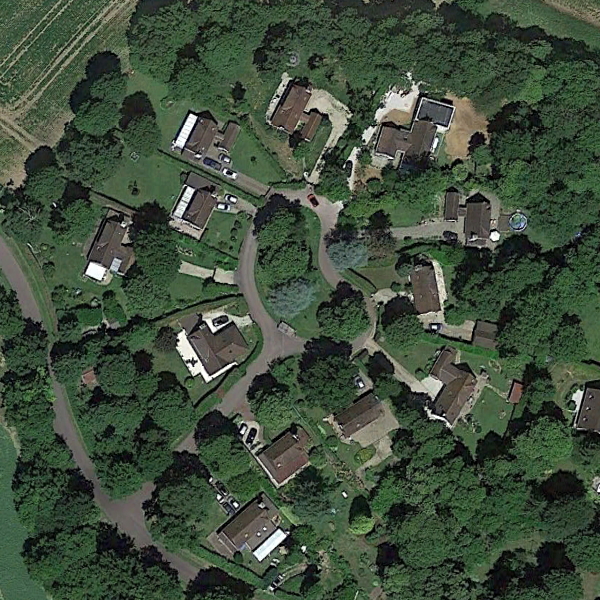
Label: MediumResidential